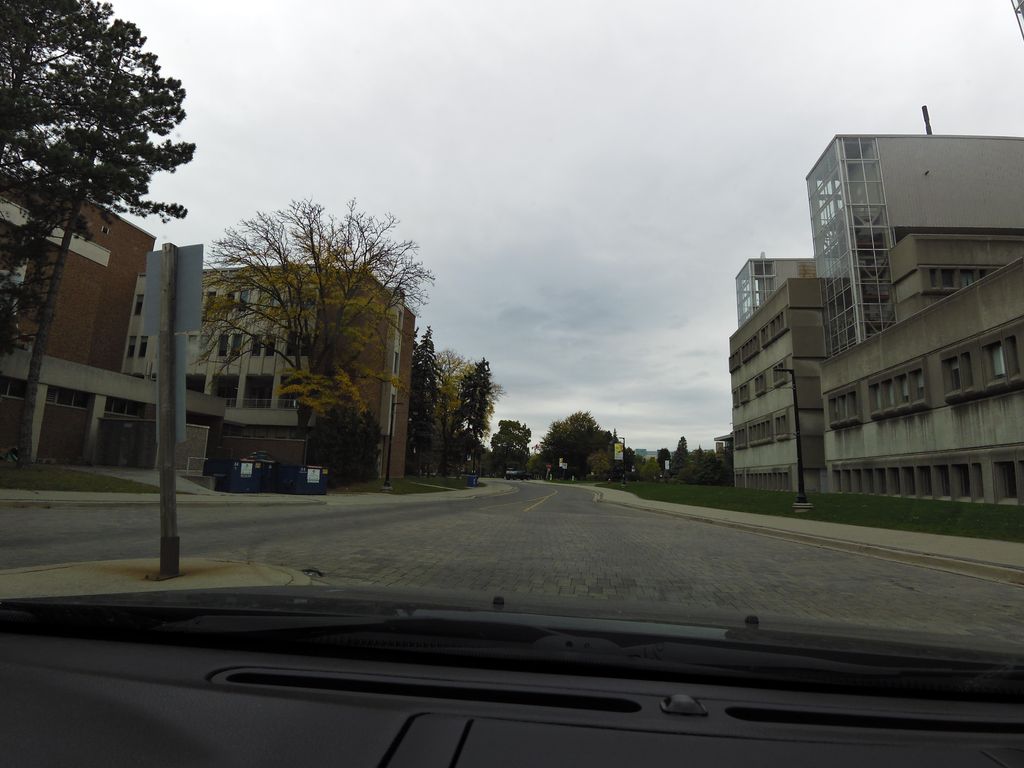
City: hamilton